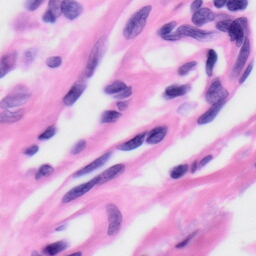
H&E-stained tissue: Skin